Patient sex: M
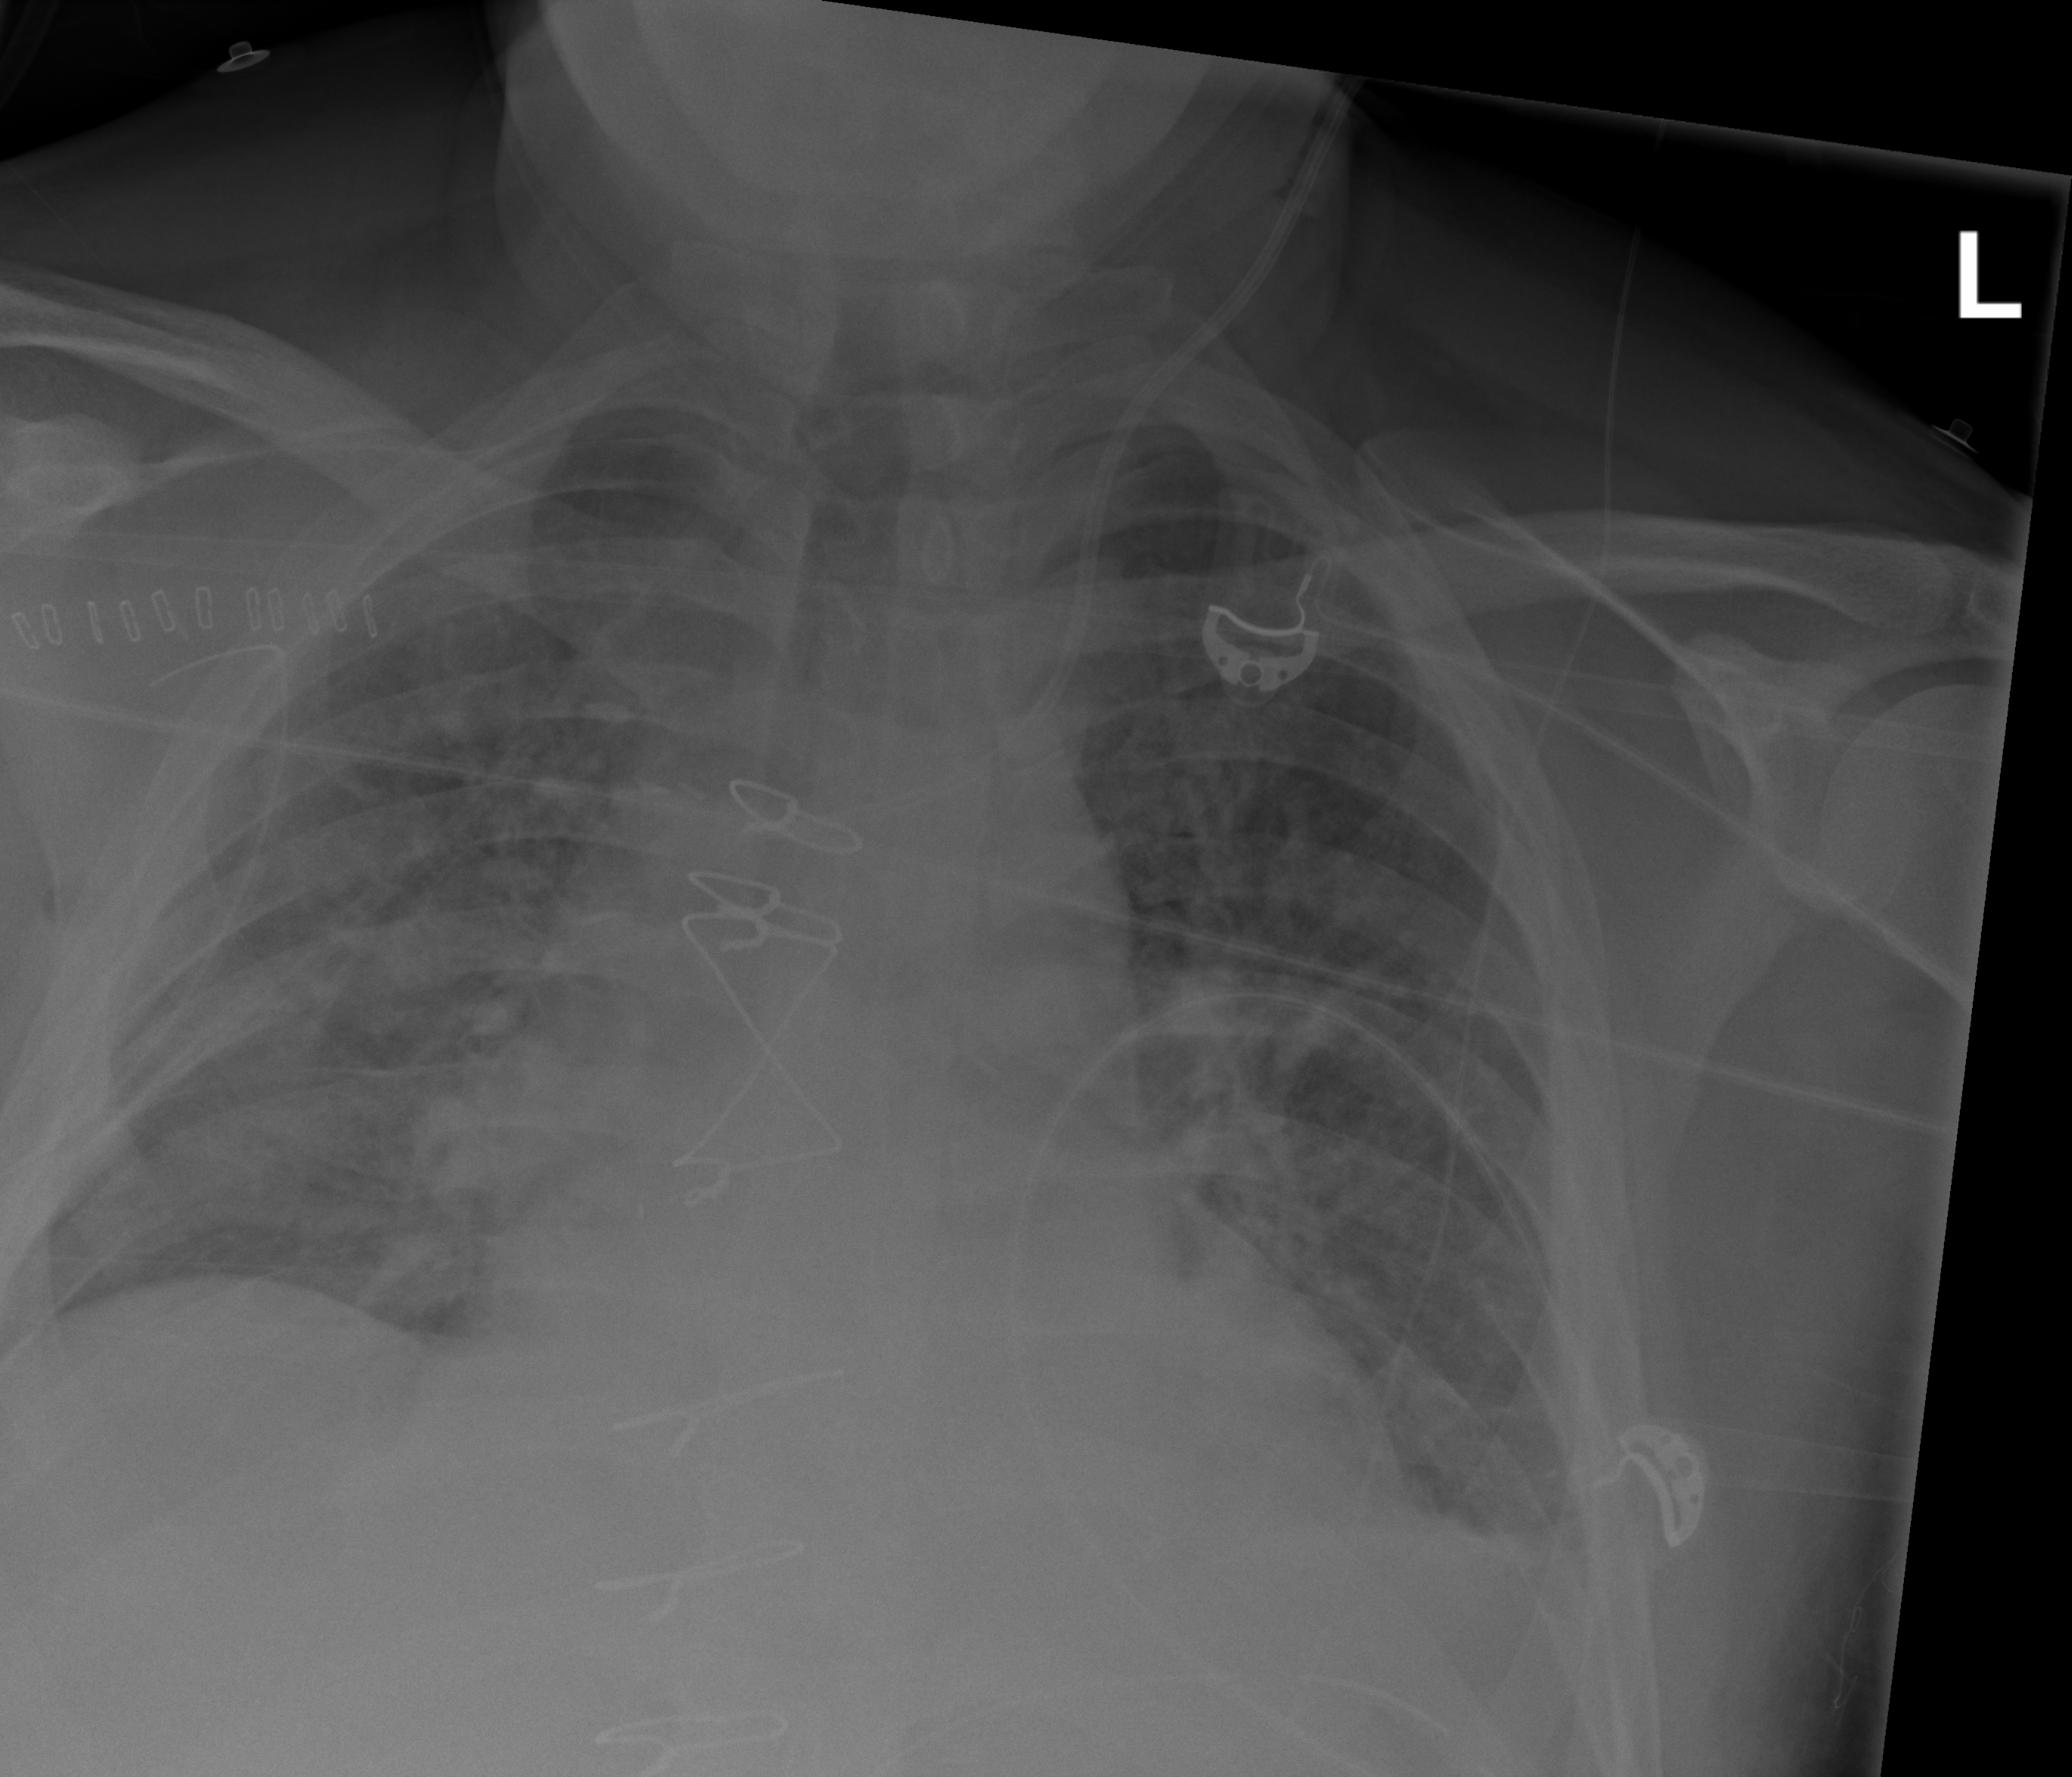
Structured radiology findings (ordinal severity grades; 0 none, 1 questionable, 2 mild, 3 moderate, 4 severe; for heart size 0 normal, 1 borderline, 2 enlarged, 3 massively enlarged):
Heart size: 2
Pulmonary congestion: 3
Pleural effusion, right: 0
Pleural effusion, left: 0
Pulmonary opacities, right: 3
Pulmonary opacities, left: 3
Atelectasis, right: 2
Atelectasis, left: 2